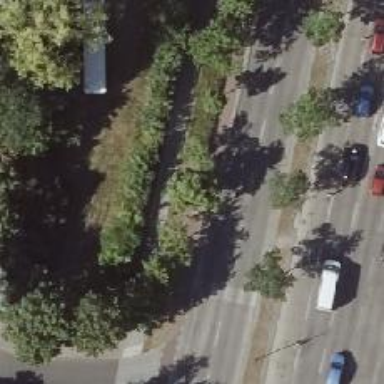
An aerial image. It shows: Avenue lined with broadleaved deciduous trees.